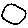
Label: moon